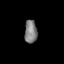
Tissue: lung
Cell type: T cells
Senescence score: 0.2104
Nuclear area (px): 288
Mean DAPI intensity: 125.365